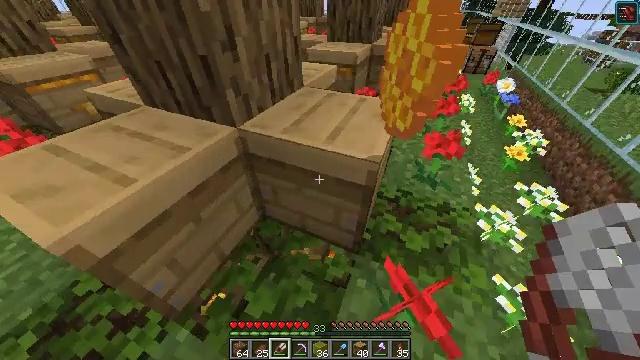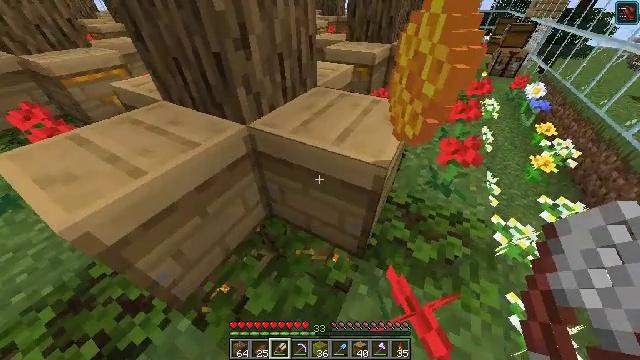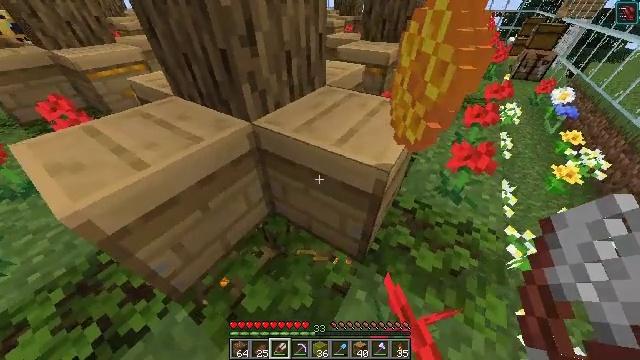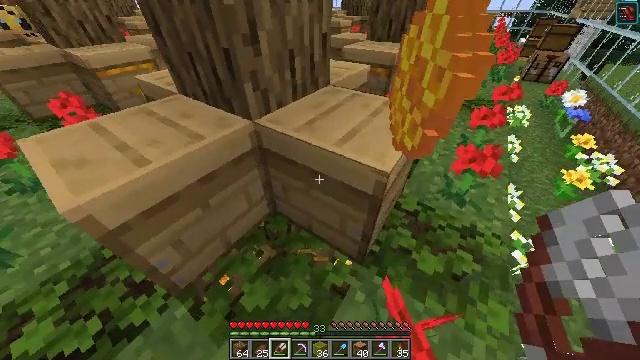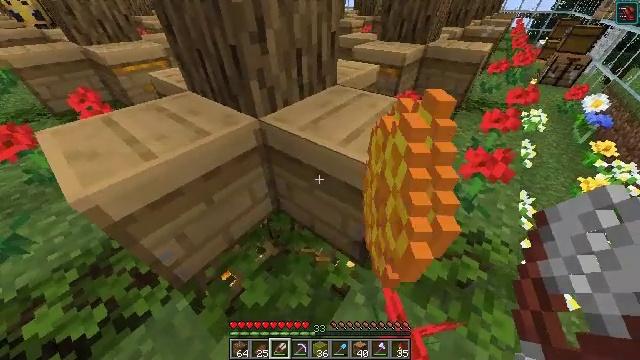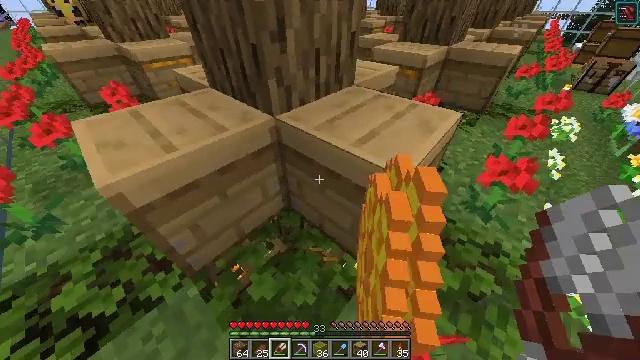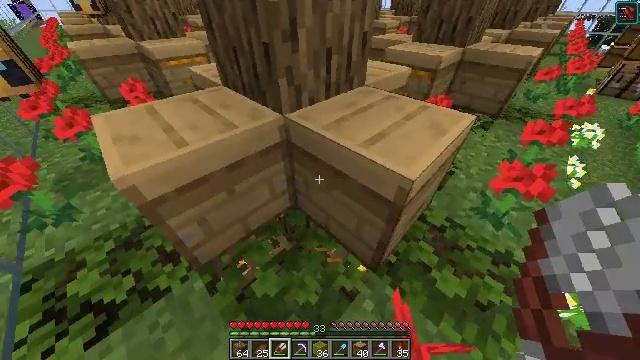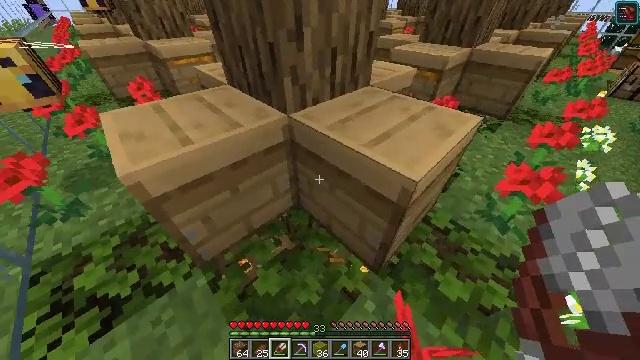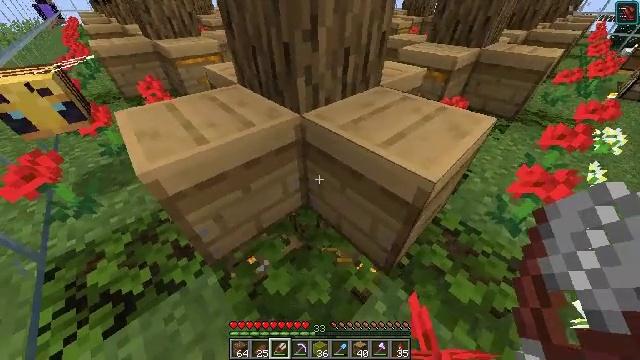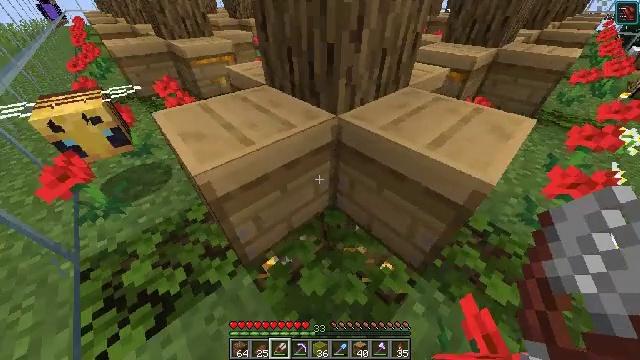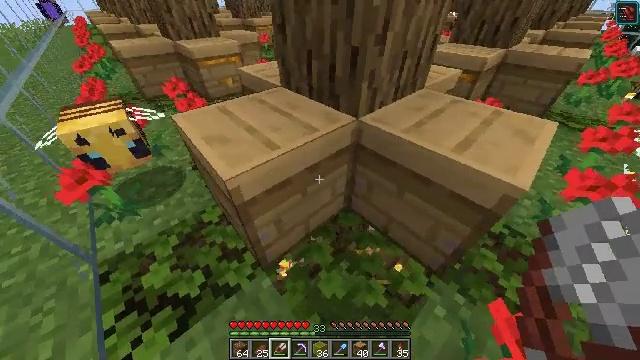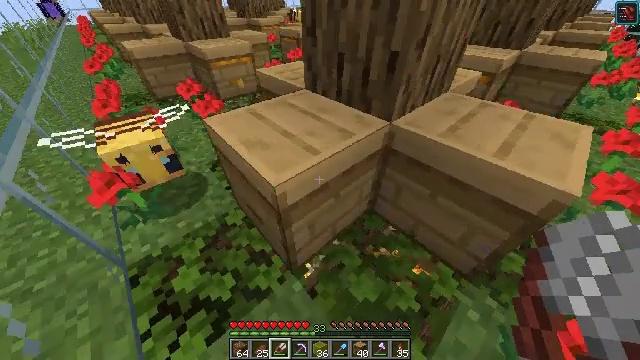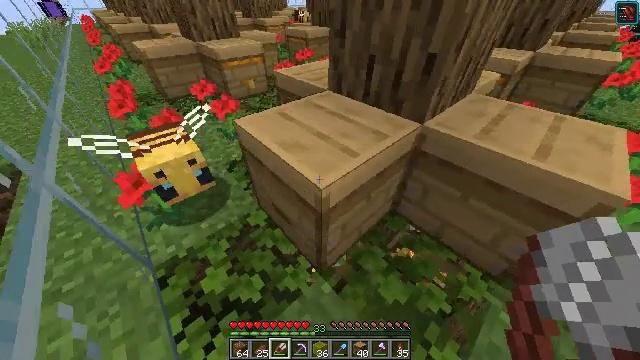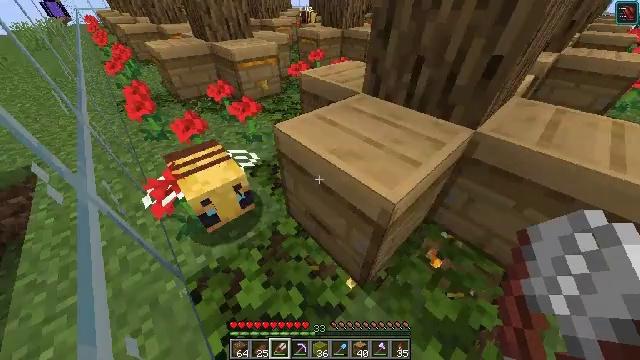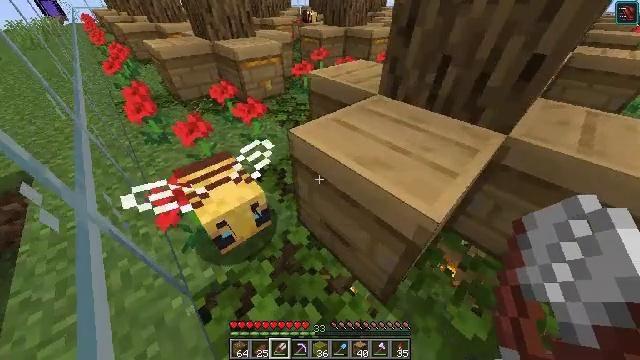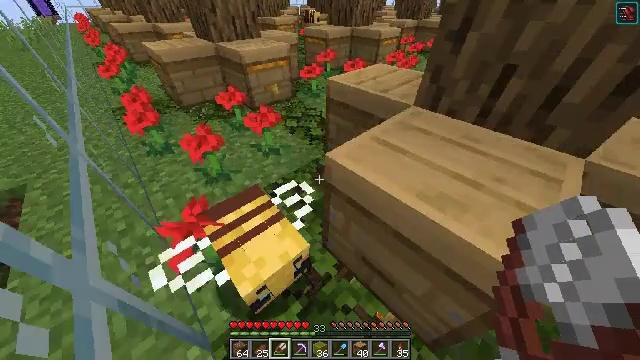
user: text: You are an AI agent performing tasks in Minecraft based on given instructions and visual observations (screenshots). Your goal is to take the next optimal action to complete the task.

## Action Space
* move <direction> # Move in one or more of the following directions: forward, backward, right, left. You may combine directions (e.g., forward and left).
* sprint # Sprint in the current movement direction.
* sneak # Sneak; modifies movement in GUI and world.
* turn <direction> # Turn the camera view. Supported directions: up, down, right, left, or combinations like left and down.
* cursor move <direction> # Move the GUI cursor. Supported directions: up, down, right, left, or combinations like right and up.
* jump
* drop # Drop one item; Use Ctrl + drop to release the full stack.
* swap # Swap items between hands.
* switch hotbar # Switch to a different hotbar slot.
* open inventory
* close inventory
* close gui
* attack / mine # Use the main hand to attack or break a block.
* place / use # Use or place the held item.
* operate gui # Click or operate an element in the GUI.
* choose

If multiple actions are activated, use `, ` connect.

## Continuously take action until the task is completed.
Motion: motion action
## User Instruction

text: Combine 4 honeycombs to form a honeycomb block.
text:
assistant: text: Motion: turn left, attack / mine
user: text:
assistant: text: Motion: turn left, attack / mine
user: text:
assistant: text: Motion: turn left, attack / mine
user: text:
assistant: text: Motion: turn left, attack / mine
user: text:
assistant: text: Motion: turn left, attack / mine
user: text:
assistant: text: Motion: turn left, attack / mine
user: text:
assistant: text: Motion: turn left, attack / mine
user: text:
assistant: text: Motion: move left, attack / mine
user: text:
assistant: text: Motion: move left, attack / mine
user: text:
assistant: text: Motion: move left, attack / mine
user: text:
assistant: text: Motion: move left, attack / mine
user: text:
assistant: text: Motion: move left, attack / mine
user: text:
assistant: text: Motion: move forward and move left, attack / mine
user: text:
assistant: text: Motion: move forward and move left, attack / mine
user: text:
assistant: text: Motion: move forward and move left, attack / mine
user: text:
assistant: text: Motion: move forward and move left, turn right, attack / mine
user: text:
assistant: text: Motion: move forward and move left, turn right, attack / mine
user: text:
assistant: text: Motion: move forward and move left, turn right, attack / mine
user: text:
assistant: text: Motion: move forward and move left, turn right, attack / mine
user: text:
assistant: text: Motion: move forward and move left, turn right, attack / mine
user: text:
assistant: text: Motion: move forward and move left, turn right, attack / mine
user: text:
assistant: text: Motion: move forward and move left, turn right and up, attack / mine
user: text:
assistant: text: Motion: turn right and up, attack / mine
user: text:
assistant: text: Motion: turn right and up, attack / mine
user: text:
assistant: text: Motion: turn right and up, attack / mine
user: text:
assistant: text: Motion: turn right and up, attack / mine
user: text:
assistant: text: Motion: turn right, attack / mine
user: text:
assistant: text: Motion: attack / mine
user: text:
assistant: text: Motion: turn left, attack / mine
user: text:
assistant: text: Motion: turn left, attack / mine and use / place